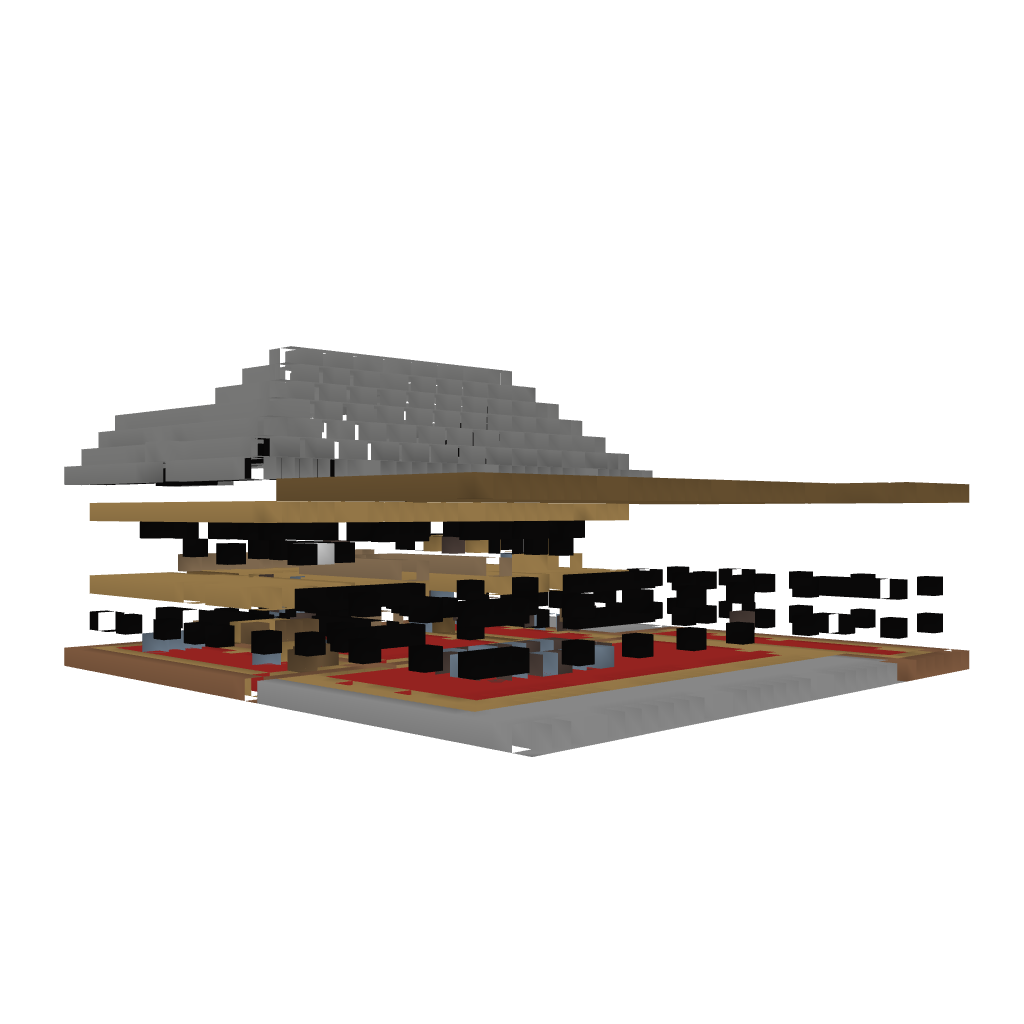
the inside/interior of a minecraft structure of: Modern Mansion